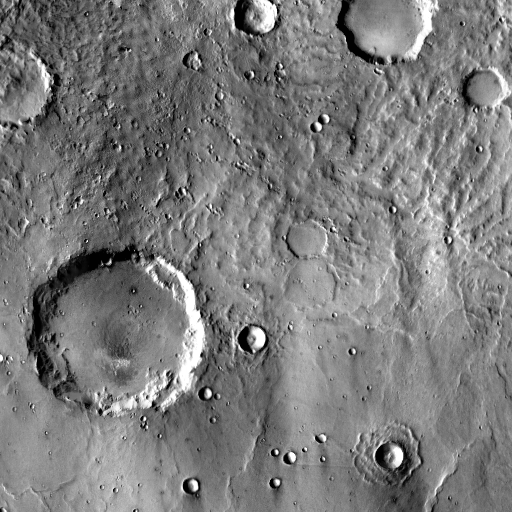
Crater classes present: Background, Other, Layered, Buried, Secondary